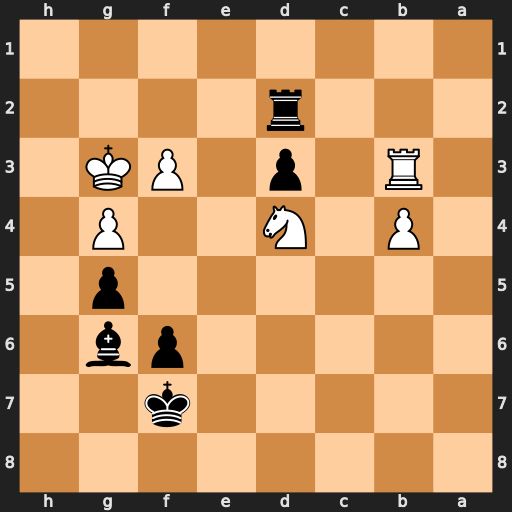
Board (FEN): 8/5k2/5pb1/6p1/1P1N2P1/1R1p1PK1/3r4/8
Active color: b
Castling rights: -
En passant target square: -
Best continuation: Rg2+ Kxg2 d2 Rb2 d1=Q